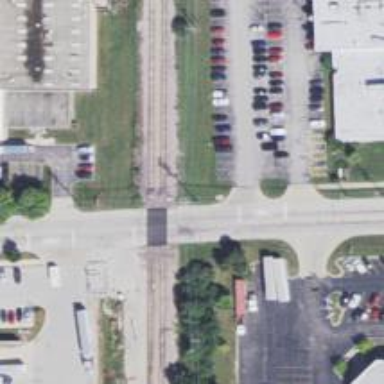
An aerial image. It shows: Railway level crossing.